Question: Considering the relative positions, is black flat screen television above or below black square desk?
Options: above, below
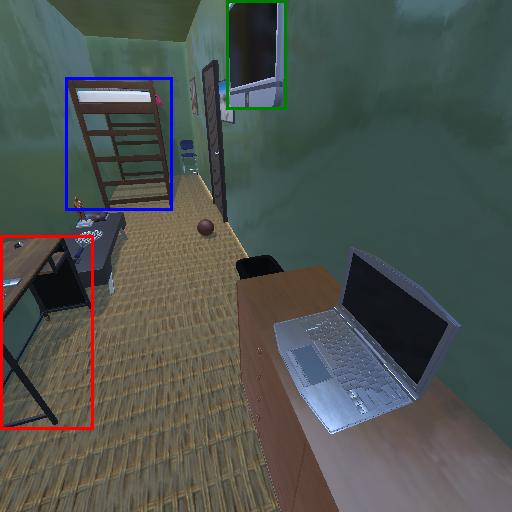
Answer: above